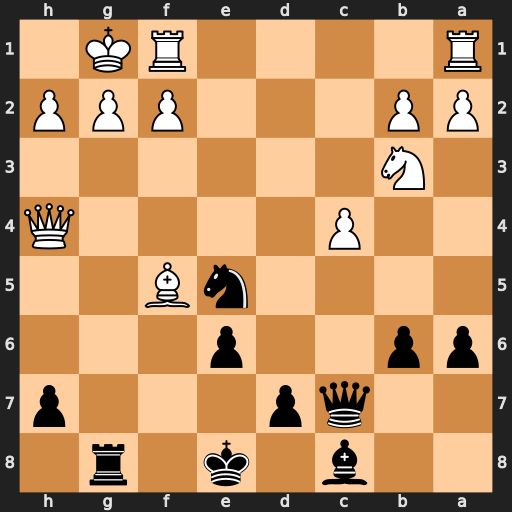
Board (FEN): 2b1k1r1/2qp3p/pp2p3/4nB2/2P4Q/1N6/PP3PPP/R4RK1
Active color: b
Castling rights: -
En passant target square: -
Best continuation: Nf3+ Kh1 Nxh4